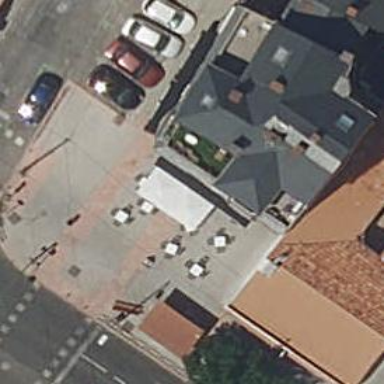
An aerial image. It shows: Pub.